Question: I'm trying to create a banner that would somehow look like a soundwave but behave like a piano keyboard. I'd like each key of this keyboard to play a short sound (.ogg or .mp3 samples) on state.
I know how to implement this using Flash but I'd like to stick to HTML/JS for this project and I'm having trouble actually getting it done.
The "keyboard" would look like this () :

Could you give me a few hints on how to implement this?
I'm thinking '<svg>', '<canvas>', or image maps could be good options.
Thank you very much for your help.
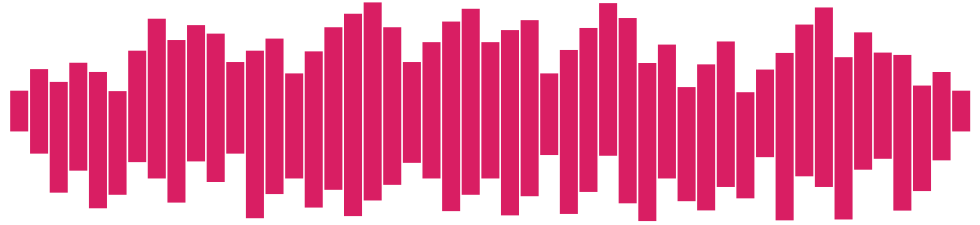
Answer: You can try something like this instead:
Demo: <URL>
jQuery:
'''
$("#layer1 rect").each(function(i) {
$("#playme").clone().attr({
"id": "playme-" + i,
"src": B64Notes[i]
}).appendTo($("#playme").parent());
$(this).data("audio", i);
});
$("#layer1 rect").hover(function() {
var playmeNum = $("#playme-" + $(this).data("audio"));
playmeNum.attr("src", playmeNum[0].src)[0].play();
// Reset the src to stop and restart so you can mouseover multiple times before the audio is finished
$(this).css("fill", "red");
}, function() {
$(this).css("fill", "#d91e63");
});
'''
I realize that you want to avoid duplication but there's no way to have multiple notes playing at the same time otherwise.
The svg is directly in the page to make the code simpler and because it would load from another domain preventing the jQuery from accessing and modifying it. To access the svg document when it's embedded from an external source, please see: <URL>